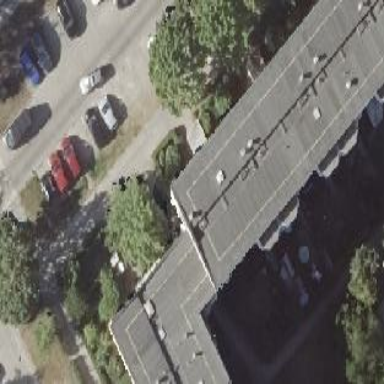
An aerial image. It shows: Parking available on the street side.